Interaction volume radius: 5 \u00c5
Interaction volume height: 15 \u00c5
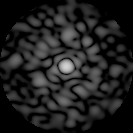
Disorder parameter: 0.7364